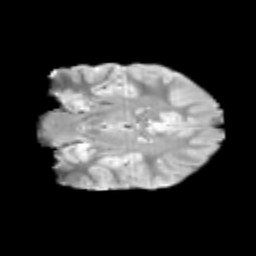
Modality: T2w
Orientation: coronal
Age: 11
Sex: male
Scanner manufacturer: siemens
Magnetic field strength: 3 T
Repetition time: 3.8 s
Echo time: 0.07 s